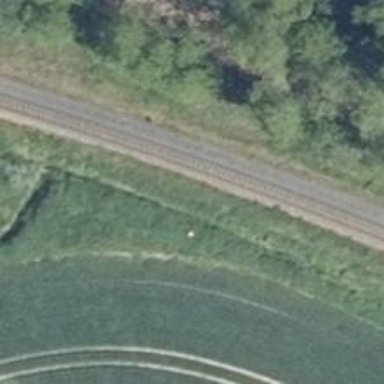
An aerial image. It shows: Solitary milestone along the railway.